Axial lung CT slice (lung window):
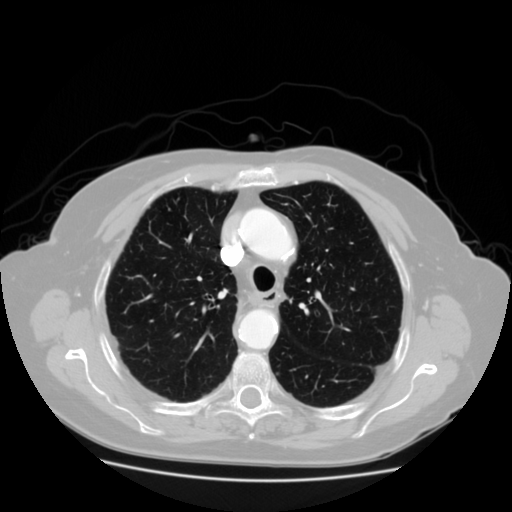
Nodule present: no